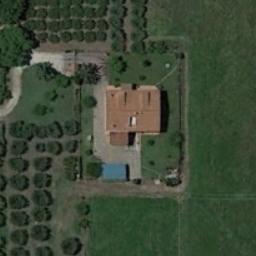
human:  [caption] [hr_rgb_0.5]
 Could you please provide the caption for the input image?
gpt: Here is a gorgeous home with a trail behind and a row of trees in front .

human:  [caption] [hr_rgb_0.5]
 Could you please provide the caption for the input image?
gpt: The sparse residential is on the grass next to some trees .

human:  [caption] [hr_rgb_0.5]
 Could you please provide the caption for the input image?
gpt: The grass is next to the sparse residential .

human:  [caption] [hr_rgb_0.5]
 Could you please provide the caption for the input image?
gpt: In a sparse residential area there is an orange house and many green trees surrounded by grass .

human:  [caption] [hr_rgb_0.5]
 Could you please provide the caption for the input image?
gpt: A sparse residential area with a brown building and many green bushes .